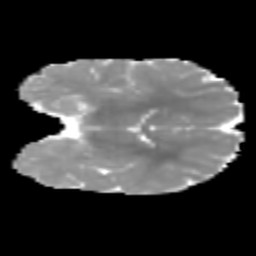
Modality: MD
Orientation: coronal
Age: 7
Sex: male
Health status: healthy